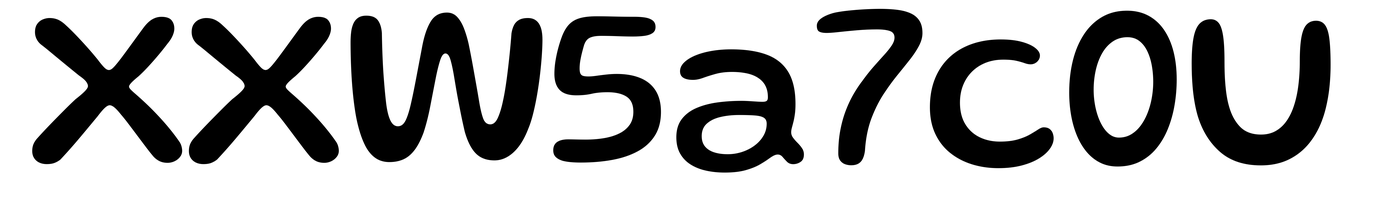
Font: Gluten_Regular